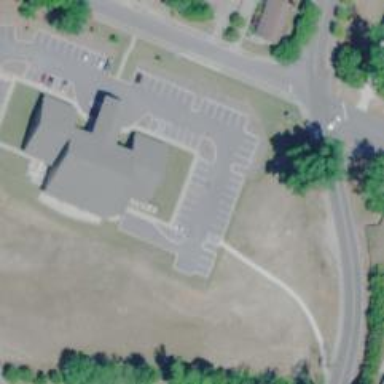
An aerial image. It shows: Public building.